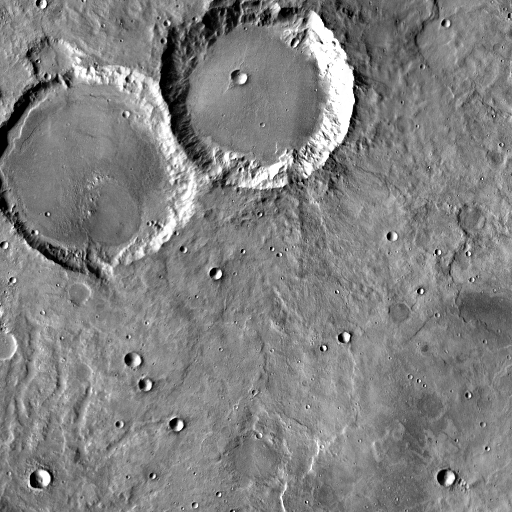
Crater classes present: Background, Other, Buried, Secondary